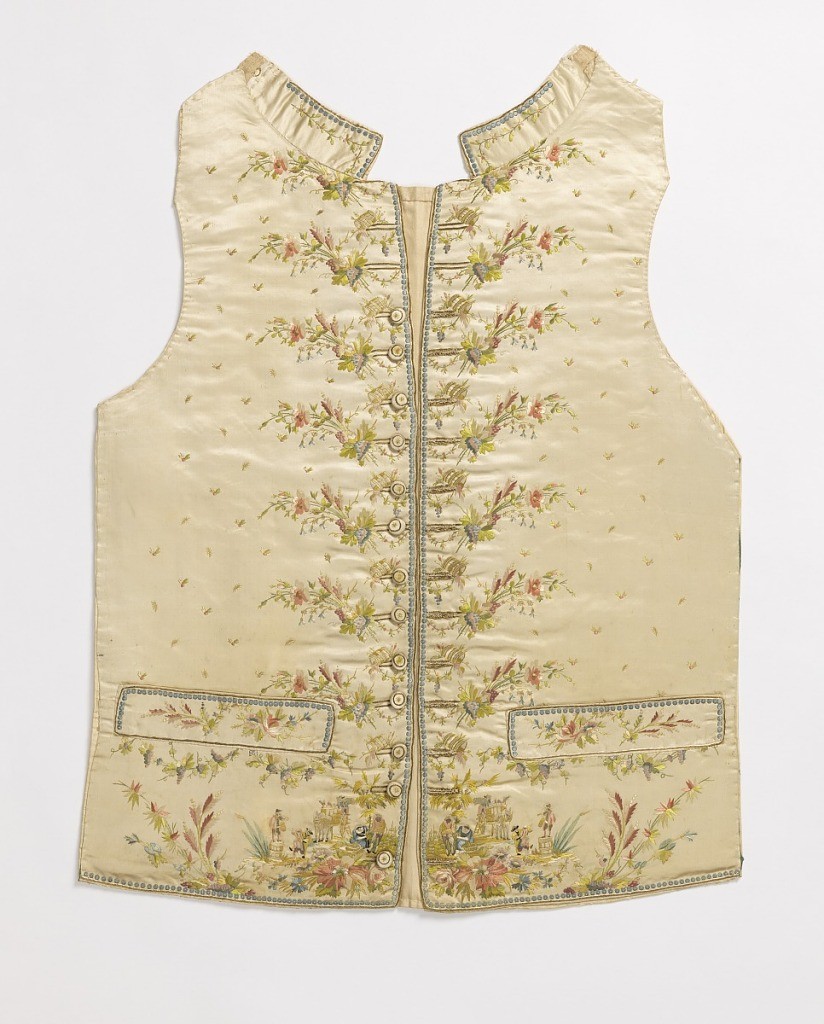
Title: Waistcoat
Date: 1780–90
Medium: silk Technique: embroidery using satin, stem and knot stitches in 14 colors on silk 7&1 satin foundation
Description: Gentleman's waistcoat with embroidered design of grape harvesting and wine casks.